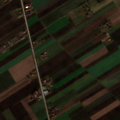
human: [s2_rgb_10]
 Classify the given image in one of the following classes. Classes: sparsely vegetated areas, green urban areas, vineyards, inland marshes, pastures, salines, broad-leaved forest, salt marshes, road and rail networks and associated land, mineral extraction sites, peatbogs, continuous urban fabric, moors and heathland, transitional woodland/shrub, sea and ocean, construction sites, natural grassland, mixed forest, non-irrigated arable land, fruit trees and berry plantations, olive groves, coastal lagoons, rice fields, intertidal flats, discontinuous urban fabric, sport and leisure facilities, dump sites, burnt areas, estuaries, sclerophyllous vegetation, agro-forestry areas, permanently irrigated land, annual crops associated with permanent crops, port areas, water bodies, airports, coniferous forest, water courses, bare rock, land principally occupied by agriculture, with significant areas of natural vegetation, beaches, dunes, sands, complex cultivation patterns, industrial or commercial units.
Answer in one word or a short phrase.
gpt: sport and leisure facilities, non-irrigated arable land, complex cultivation patterns